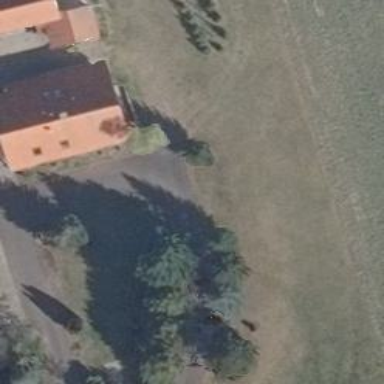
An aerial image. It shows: Driveway.